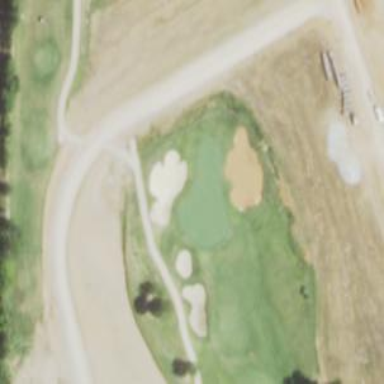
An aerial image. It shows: Golf hole.